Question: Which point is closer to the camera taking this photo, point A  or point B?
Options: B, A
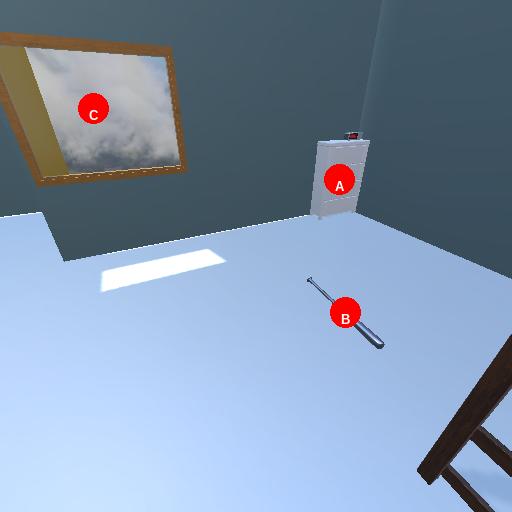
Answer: B